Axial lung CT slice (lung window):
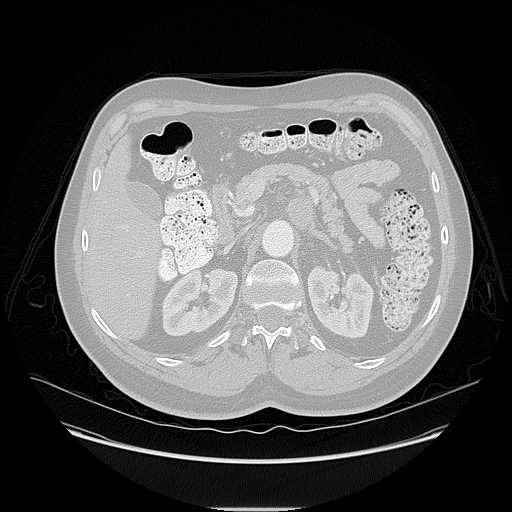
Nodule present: no